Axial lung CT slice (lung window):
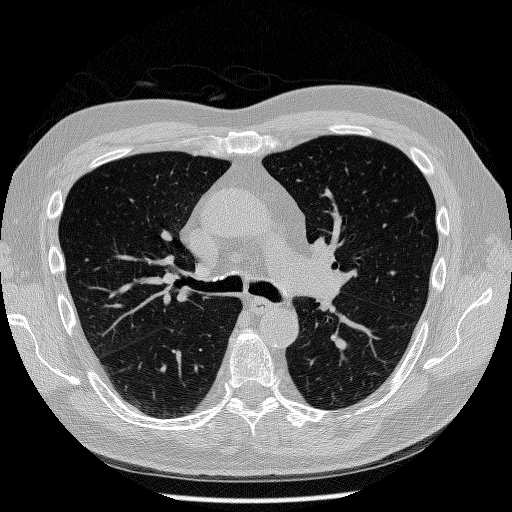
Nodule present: no